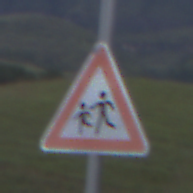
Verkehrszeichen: KinderRechts
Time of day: SunriseSunset
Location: Outdoor (Nature)
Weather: PartlyCloudy
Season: NotSpecified
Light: Natural